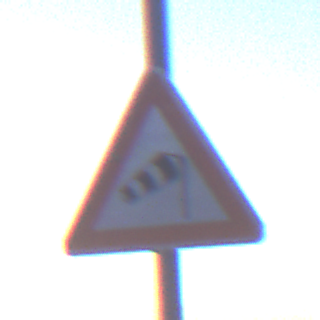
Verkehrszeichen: SeitenwindVonRechts
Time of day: SunriseSunset
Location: Outdoor (Nature)
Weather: Clear
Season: NotSpecified
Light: Natural